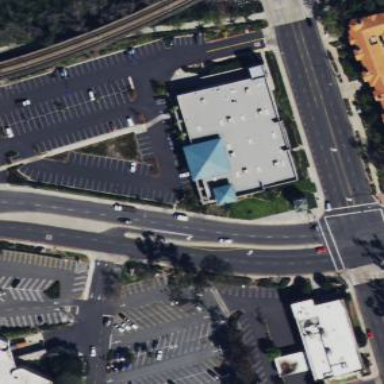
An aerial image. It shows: Retail building.